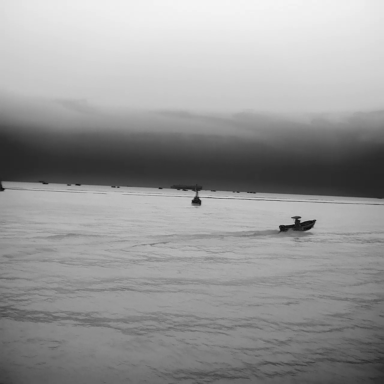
There is a canoe in the infrared image.